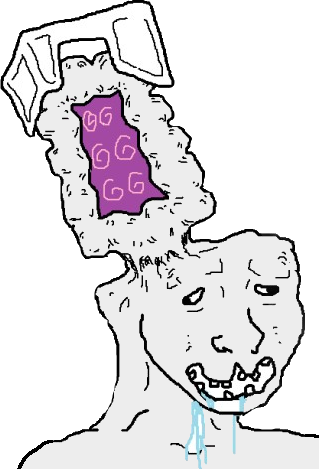
Label: 5_Brainlet